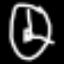
Label: clock